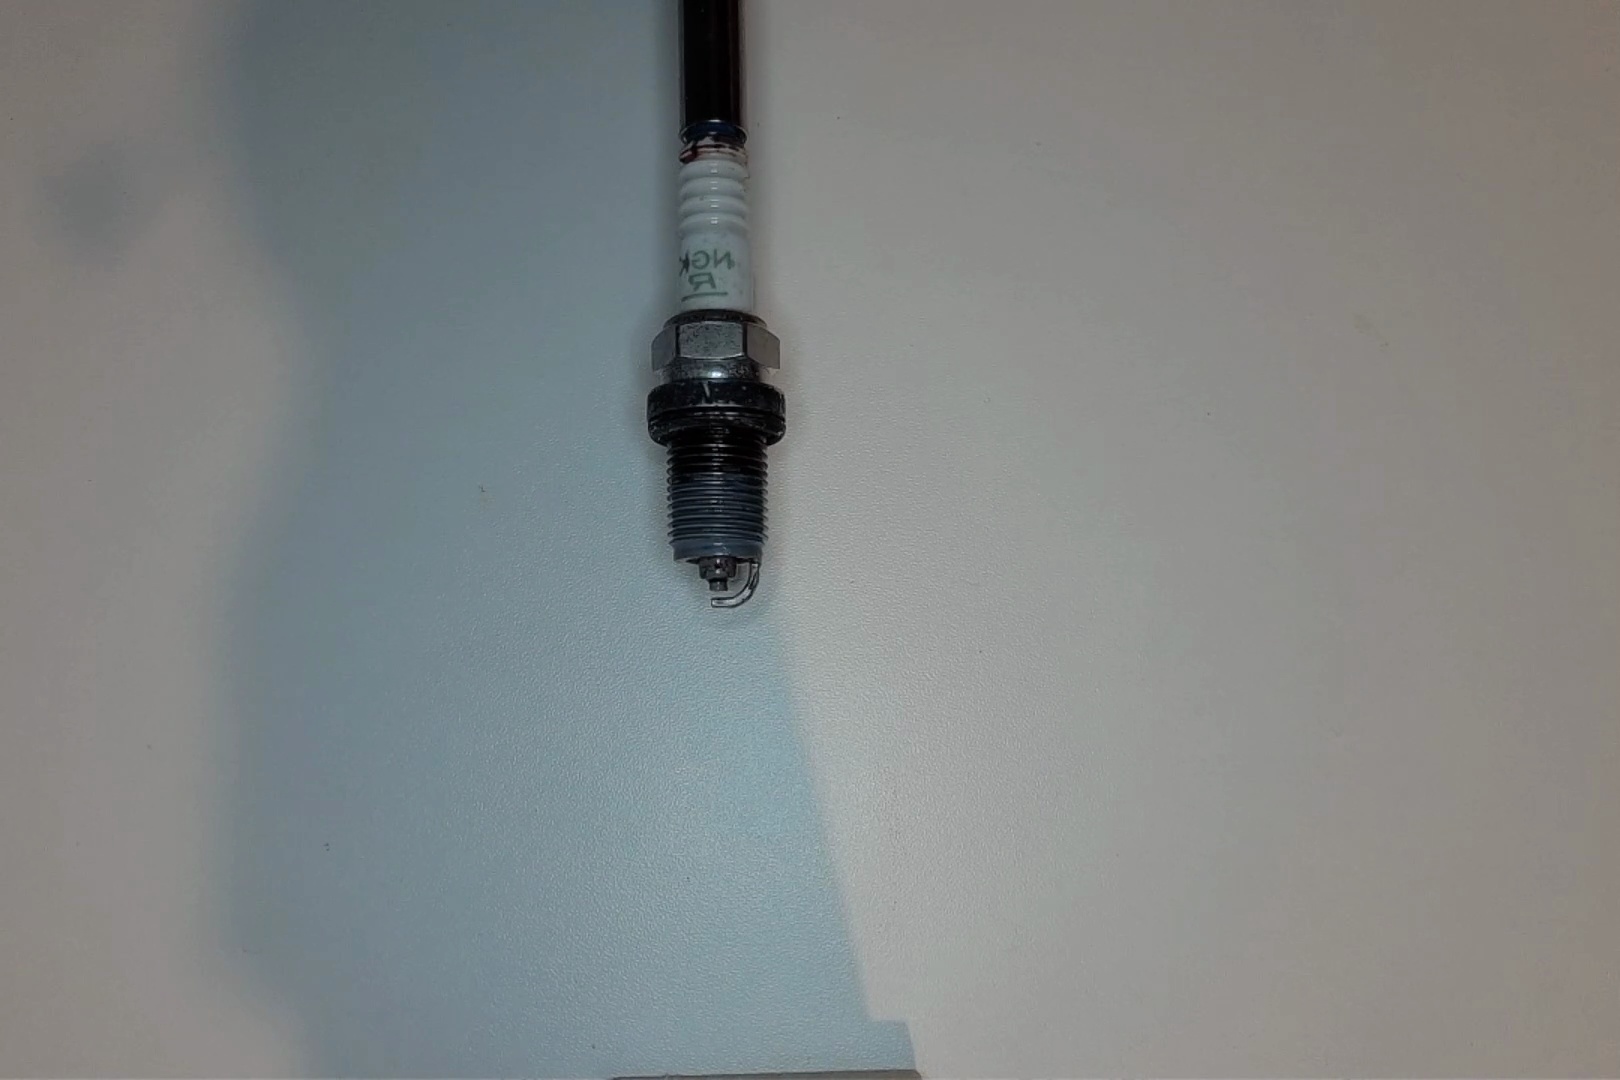
Label: anomaly